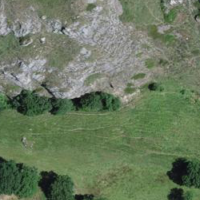
EUNIS habitat code: 48
Species observed at this site:
Falco tinnunculus
Prunella collaris